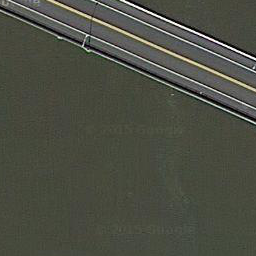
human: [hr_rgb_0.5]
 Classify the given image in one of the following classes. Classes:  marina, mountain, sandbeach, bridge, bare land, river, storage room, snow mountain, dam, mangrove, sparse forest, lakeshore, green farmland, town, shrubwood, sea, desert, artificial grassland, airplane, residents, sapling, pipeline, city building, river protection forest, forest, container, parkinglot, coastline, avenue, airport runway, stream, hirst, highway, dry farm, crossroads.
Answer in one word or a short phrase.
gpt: bridge